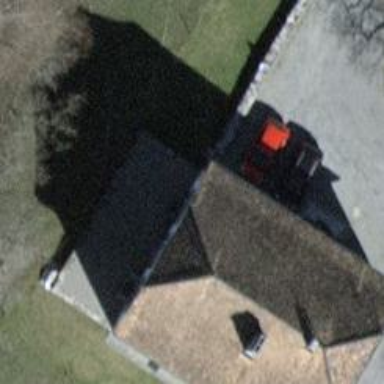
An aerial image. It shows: Building with ridge on the roof.